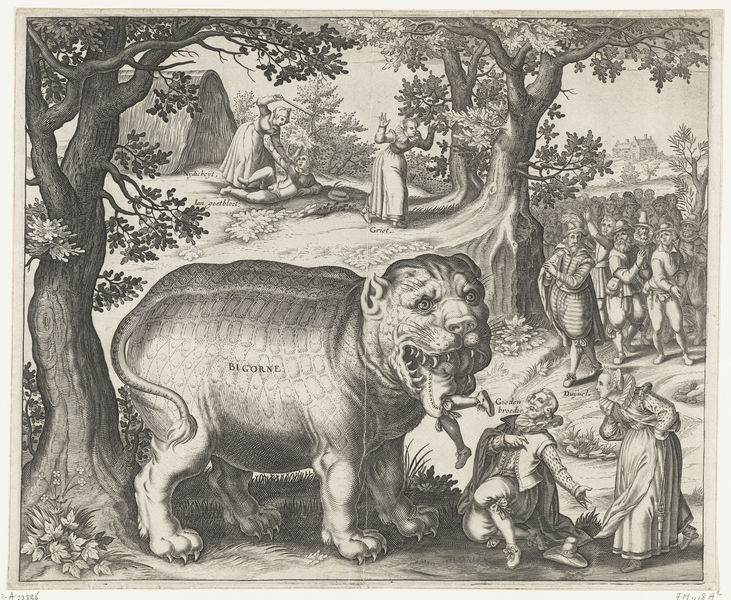
Titel: Bigorne
Standort: Amsterdam
Institution: Rijksmuseum
Schlagwörter: baum, laub, mann, äste, frau, zeichnung, tiere, weg, kragen, mensch, rahmen, ohren, schwanz, grafik, rand, hat, men, people, sword, white, women, black, dress, group, woman, print, radierung, zähne, flower, fighting, food, man, tree, maul, fressen, house, landscape, nature, trees, death, feet, forest, grass, villa, drawing, mouth, dog, hats, sketch, tail, schlagen, beard, children, town, monster, ears, animal, legs, claws, paws, genre, eat, eating, kids, lion, creature, scary, danger, beast, hay, words, pain, kneel, beards, weapons, pig, beating, wolf, hay stack, teeth, sins, teacher, trree, sacrafice, folk tale, best, beaten, bigorne, fangs, eaten, tial